Question: I'm new to maven and i am currently trying to load the log4j jar (i am also using eclipse) with maven. If i search for "org.apache.log4" e.g. i find this entries:

But if i add the selected one, it is added to my pom.xml, but no jar is downloaded. I also tried some other ones but i can not find the correct one. What am i doing wrong here?
Other dependencies like hibernate work fine for me.
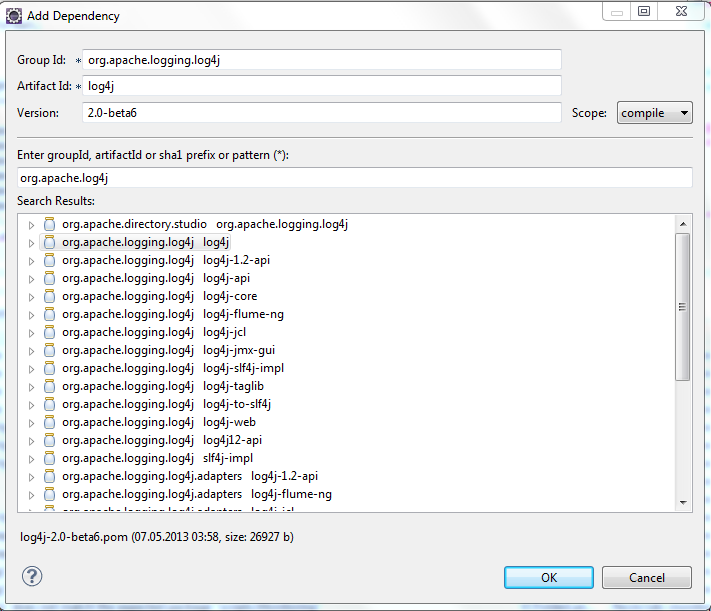
Answer: That is normal : on bottom of your screenshot you can see that you added 'log4j-2.0-beta6.pom'. That is a 'pom dependecy' (the pom parent which 'describes' log4j.2). So you should add an other dependecy instead : probably 'log4j-api' (I am not sure I have never tried log4j2)
'''
<dependency>
<groupId>org.apache.logging.log4j</groupId>
<artifactId>log4j-1.2-api</artifactId>
<version>2.0-beta6</version>
</dependency>
'''